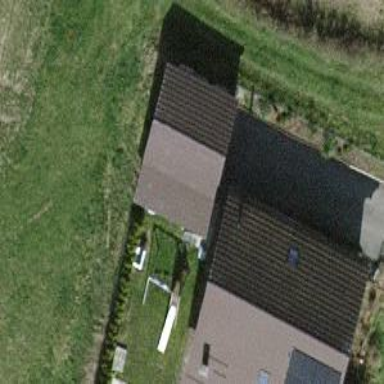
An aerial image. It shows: Garage.